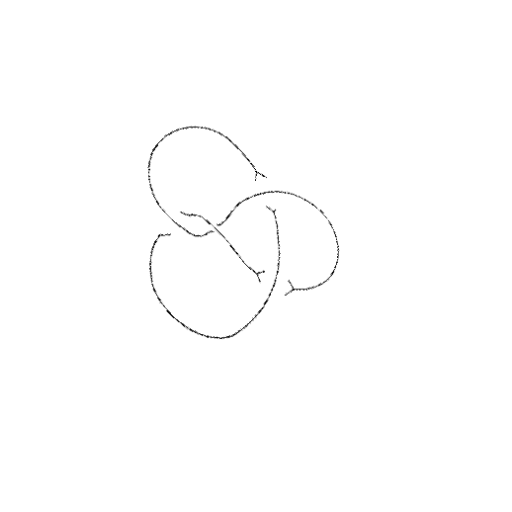
Crossing number: 4